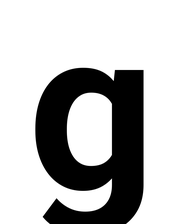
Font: Roboto_Bold